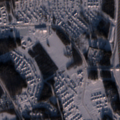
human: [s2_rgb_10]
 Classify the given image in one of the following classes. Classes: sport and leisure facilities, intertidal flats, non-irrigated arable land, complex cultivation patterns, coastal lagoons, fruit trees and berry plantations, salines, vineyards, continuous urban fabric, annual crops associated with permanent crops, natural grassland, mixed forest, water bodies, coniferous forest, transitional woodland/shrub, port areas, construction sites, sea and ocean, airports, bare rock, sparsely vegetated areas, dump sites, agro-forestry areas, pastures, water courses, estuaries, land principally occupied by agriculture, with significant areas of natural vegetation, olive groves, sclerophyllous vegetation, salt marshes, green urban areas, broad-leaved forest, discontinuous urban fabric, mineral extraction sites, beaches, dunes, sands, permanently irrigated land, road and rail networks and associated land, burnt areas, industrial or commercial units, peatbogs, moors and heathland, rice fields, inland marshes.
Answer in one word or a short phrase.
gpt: discontinuous urban fabric, land principally occupied by agriculture, with significant areas of natural vegetation, broad-leaved forest, mixed forest